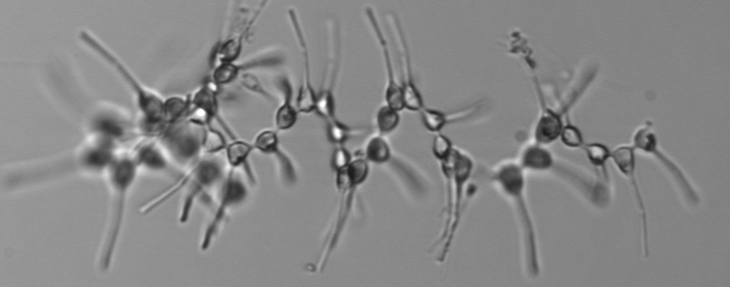
Label: Asterionellopsis_glacialis